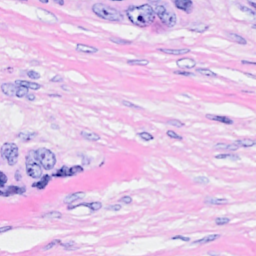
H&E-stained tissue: Breast